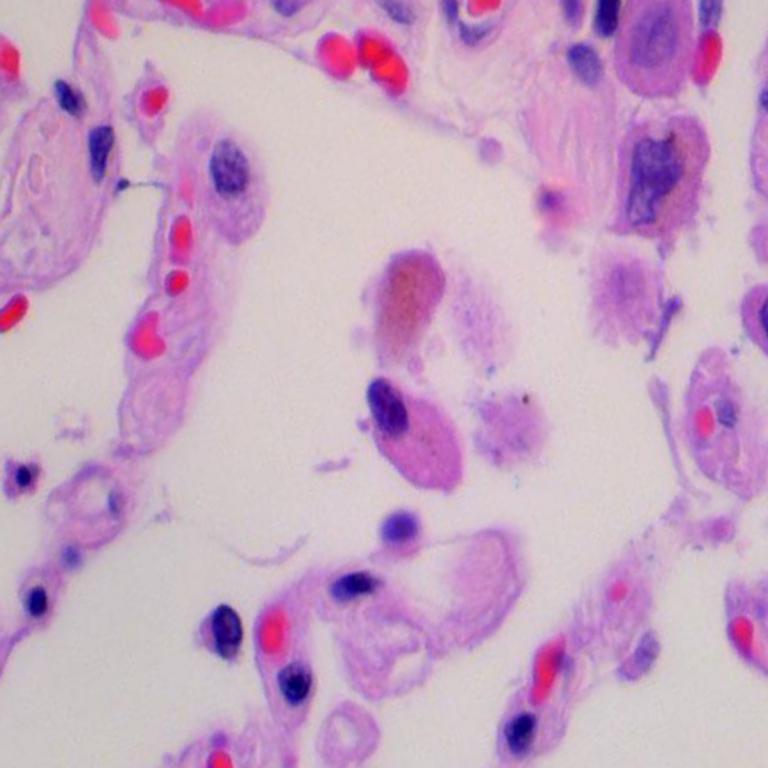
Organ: lung
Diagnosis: benign